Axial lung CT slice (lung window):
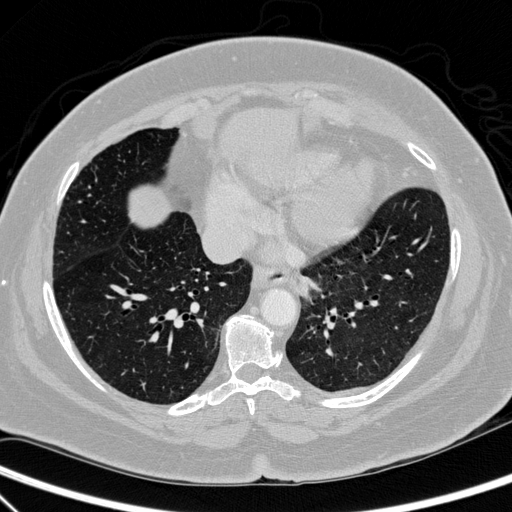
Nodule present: no